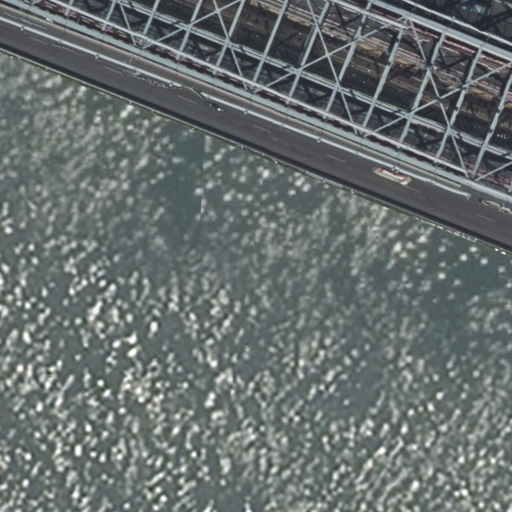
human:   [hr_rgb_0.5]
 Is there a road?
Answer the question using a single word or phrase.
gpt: yes

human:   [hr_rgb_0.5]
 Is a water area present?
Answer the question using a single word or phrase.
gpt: yes

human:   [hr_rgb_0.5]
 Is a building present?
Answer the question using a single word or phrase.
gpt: no

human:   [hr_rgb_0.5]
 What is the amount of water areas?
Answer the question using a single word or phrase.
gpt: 1

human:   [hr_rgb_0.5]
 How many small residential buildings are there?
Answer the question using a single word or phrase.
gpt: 0

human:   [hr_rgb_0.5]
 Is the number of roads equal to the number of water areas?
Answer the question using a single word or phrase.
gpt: no

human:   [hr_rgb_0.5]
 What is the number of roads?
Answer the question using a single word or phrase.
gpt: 6

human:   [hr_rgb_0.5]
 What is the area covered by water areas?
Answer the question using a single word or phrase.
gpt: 10607m2

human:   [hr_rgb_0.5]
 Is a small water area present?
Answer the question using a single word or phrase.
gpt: no

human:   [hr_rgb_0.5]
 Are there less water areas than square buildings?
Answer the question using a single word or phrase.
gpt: no

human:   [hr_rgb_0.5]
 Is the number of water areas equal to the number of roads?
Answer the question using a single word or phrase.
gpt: no

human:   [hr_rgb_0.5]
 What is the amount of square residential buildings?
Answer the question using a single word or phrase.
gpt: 0

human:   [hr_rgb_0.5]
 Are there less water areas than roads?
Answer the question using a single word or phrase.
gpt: yes

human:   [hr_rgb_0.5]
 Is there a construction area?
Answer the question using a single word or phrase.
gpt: no

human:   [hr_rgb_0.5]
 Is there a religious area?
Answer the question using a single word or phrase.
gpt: no

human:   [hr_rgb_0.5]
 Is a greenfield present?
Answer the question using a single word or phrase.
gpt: no

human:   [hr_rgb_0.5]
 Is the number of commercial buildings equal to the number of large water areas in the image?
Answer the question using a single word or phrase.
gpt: no

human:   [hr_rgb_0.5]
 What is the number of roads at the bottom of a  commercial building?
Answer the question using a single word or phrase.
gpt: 0

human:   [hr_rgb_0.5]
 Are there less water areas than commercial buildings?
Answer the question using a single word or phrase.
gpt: no

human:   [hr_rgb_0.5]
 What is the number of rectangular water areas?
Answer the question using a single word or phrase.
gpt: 1

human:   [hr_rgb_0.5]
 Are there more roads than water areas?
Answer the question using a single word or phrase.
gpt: yes

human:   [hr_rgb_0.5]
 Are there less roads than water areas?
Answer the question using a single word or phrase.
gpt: no

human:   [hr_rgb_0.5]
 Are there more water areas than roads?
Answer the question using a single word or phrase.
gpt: no

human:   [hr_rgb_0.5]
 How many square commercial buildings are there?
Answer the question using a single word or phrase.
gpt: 0

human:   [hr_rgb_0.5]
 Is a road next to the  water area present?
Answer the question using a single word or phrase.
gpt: yes

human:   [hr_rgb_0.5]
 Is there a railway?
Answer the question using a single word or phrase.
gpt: no

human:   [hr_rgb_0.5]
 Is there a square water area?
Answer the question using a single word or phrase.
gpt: no

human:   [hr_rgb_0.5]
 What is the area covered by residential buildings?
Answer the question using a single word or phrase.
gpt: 0m2

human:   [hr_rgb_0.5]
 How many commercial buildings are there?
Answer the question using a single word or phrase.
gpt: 0

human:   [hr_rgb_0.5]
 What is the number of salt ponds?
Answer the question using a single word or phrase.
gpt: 0

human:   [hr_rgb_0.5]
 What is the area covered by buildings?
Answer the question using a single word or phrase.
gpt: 0m2

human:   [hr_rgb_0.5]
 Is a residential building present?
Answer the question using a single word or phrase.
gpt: no

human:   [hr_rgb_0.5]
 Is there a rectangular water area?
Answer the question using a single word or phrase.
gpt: yes

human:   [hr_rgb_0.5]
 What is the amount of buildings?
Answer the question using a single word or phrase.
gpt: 0

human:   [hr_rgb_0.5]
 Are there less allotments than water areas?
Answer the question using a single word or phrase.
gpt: yes

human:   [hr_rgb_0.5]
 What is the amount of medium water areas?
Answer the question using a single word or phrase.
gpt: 0

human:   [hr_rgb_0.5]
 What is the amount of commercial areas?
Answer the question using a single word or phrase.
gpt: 0

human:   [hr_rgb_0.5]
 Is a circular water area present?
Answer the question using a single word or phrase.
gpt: no

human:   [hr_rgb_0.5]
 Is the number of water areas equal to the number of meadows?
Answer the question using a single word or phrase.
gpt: no

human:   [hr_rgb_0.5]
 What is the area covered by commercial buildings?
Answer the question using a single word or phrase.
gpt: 0m2

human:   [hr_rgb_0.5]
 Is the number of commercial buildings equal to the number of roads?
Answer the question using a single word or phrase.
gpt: no

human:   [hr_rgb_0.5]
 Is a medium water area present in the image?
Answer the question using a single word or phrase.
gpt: no

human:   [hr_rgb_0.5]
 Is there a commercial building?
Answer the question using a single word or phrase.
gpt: no

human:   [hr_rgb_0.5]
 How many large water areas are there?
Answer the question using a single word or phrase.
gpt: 1

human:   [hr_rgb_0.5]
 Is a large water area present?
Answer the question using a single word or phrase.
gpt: yes

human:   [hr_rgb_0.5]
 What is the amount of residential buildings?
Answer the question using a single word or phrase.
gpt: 0

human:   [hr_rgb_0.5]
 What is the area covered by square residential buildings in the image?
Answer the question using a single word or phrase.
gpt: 0m2

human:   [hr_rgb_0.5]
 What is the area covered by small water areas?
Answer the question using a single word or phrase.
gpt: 0m2

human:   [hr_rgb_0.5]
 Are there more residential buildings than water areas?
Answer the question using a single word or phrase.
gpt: no

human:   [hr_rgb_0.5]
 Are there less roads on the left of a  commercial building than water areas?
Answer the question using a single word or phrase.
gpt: yes

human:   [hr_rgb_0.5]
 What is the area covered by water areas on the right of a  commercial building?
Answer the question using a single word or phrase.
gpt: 0m2

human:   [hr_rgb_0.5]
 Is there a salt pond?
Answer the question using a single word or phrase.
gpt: no

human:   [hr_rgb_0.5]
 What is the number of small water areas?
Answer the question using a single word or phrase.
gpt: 0

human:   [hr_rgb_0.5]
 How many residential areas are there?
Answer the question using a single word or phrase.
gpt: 0

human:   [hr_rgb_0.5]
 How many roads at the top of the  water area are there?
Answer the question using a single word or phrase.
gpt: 6

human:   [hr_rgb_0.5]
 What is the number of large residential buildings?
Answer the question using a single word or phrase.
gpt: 0

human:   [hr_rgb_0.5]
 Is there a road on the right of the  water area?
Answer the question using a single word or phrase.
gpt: yes

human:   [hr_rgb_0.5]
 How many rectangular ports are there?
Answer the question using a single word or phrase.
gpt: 0

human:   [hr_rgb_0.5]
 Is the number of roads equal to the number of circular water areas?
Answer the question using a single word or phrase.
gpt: no

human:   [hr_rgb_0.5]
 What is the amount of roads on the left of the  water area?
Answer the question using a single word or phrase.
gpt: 0

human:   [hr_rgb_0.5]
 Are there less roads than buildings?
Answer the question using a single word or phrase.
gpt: no

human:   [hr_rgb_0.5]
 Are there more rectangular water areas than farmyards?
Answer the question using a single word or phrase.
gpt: yes

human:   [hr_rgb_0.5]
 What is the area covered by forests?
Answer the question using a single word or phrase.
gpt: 0m2

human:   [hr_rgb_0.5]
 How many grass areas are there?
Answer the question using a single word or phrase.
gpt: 0